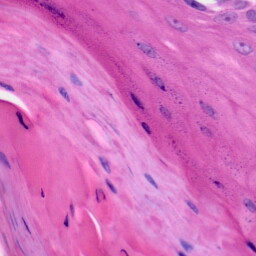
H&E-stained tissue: Skin